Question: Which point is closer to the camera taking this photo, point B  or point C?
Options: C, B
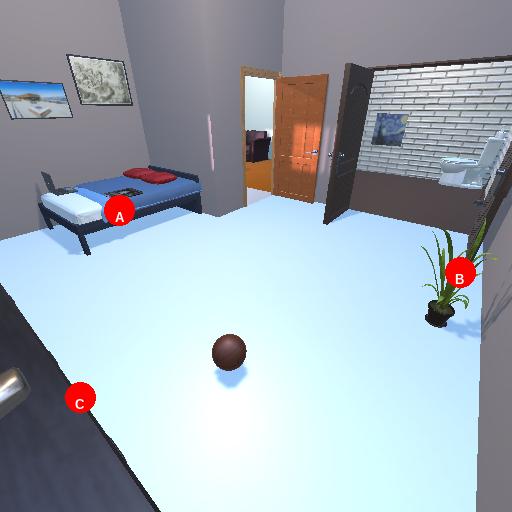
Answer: C